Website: macys
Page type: account-selection
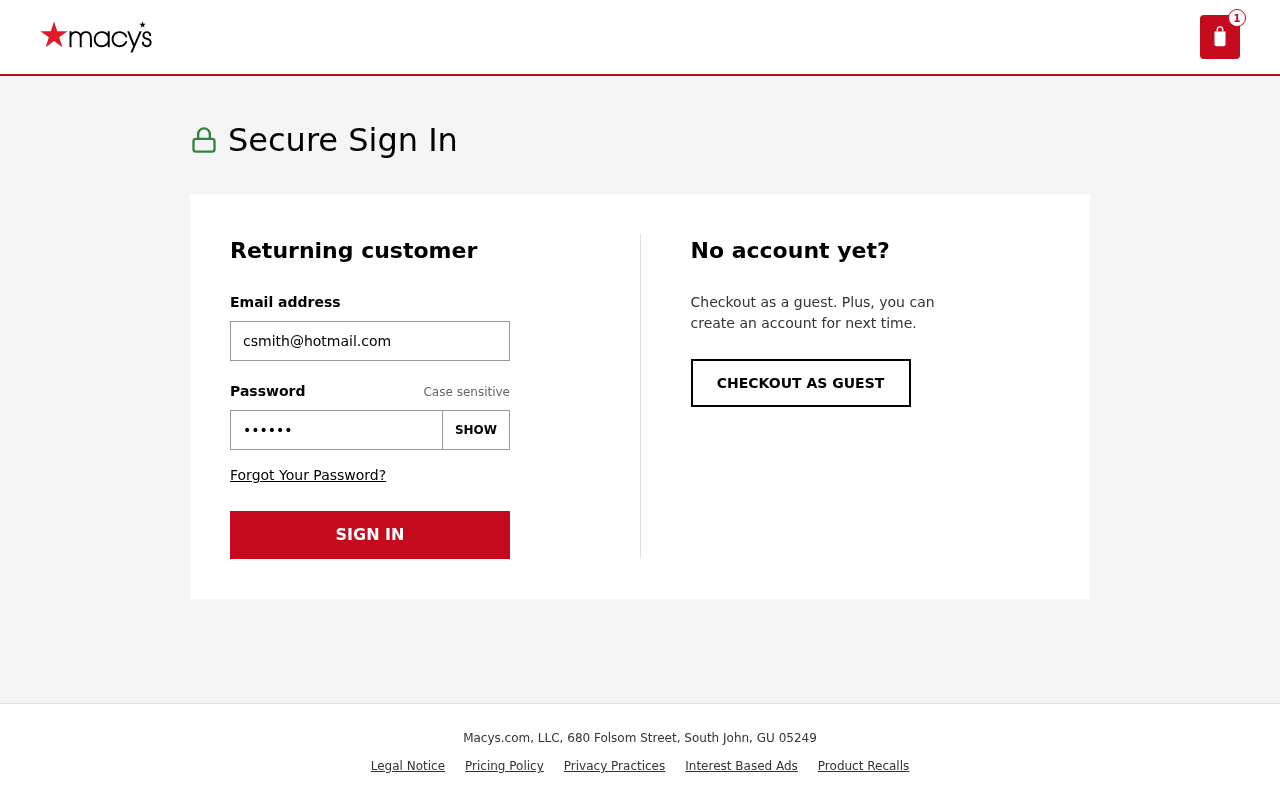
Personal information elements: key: PII_EMAIL
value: csmith@hotmail.com
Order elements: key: ORDER_NUM_ITEMS
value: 1